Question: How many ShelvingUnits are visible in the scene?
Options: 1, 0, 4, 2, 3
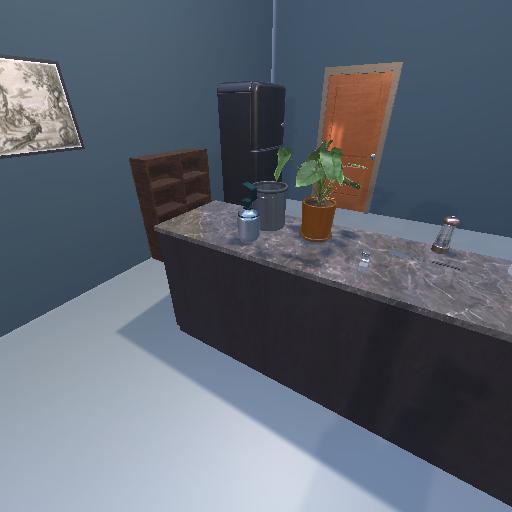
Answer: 1